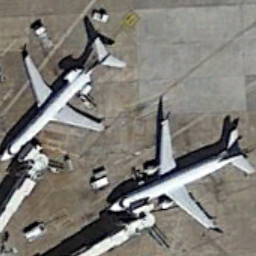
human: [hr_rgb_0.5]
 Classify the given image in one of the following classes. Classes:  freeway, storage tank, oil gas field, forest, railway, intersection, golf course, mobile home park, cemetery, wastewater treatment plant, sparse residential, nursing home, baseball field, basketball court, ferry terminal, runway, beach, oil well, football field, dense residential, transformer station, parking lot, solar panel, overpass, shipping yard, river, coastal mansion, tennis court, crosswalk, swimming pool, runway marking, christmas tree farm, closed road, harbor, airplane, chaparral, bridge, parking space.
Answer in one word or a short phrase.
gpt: airplane